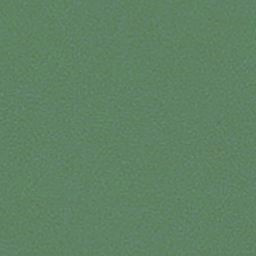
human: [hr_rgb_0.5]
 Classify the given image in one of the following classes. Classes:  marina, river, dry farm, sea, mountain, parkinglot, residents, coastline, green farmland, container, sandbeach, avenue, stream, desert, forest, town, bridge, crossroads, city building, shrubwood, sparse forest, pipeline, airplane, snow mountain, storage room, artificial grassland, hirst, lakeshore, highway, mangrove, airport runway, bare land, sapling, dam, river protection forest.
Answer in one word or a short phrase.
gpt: sea